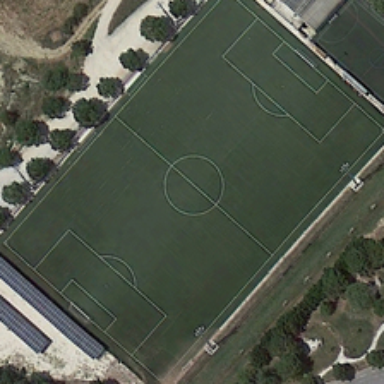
A grey roofed house is located next to the stadium .